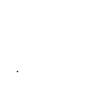
Particle: proton